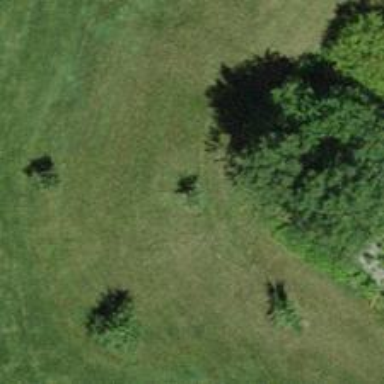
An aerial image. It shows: Shrub in its natural environment.